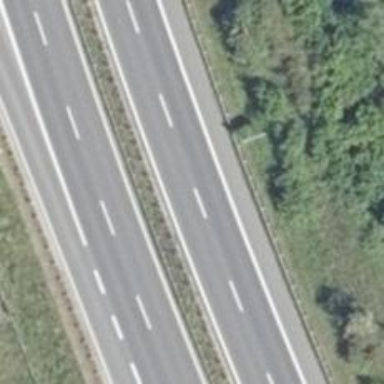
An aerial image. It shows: Trunk motorroad.